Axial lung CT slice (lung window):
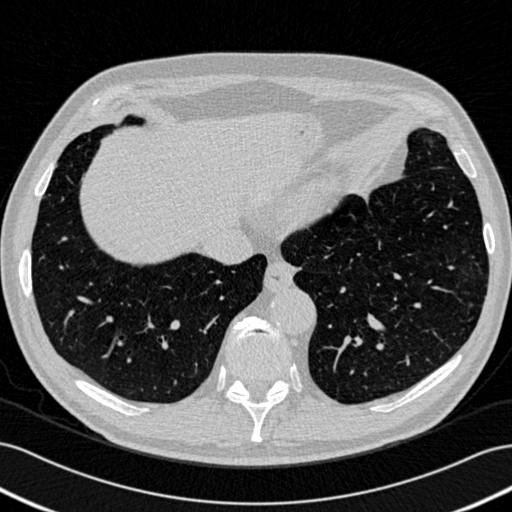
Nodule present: no